Question: In a website menu, I have implemented some wishes of my customer concerning typography in CSS. She needs a different tracking on the font, no problem. But, she wants the active link to be underlined. As I have not implemented the code to target the active link, I just underlined them all to see how it would look. The CSS is as follows:
'''
.main-navigation a {
display: block;
color: black;
font-weight: bold;
letter-spacing: 0.45em;
line-height: 4.5em;
text-decoration: underline;
text-transform: uppercase;
}
'''
And this is the result:

The problem is that the letter spacing kind of messes up the underlining. I've drawn some freehand circles to indicate the problem. The line starts nicely at the left side but is extended with the value of 'letter-spacing' to the right.
Screenshot is from Firefox 25. <URL>.
I could solve this using borders and using margins instead of line height, but is this fixable otherwise?
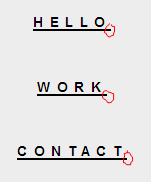
Answer: <URL>
<URL>
'''
.main-navigation a:after {
/* absolute positioning keeps it within h1's relative positioned box, takes it out of the document flow and forces a block-style display */
position: absolute;
/* the same width as our letter-spacing property on the h1 element */
width: 0.45em;
/* we need to make sure our 'mask' is tall enough to hide the underline. For my own purpose 200% was enough, but you can play and see what suits you */
height: 200%;
/* set the background colour to the same as whatever the background colour is behind your element. I've used a red box here so you can see it on your page before you change the colour ;) */
background-color: #fff;
/* give the browser some text to render (if you're familiar with clearing floats like this, you should understand why this is important) */
content: ".";
/* hide the dynamic text you've just added off the screen somewhere */
text-indent: -9999em;
/* this is the magic part - pull the mask off the left and hide the underline beneath */
margin-left: -.40em;
}
'''